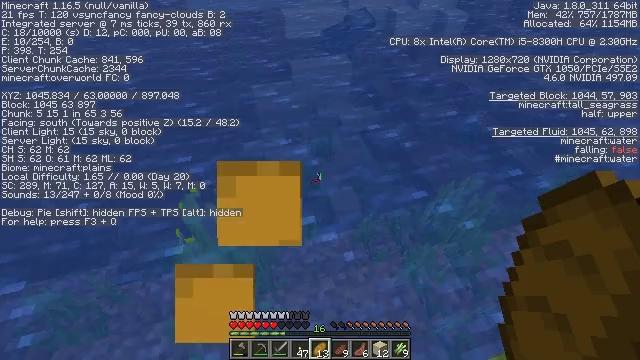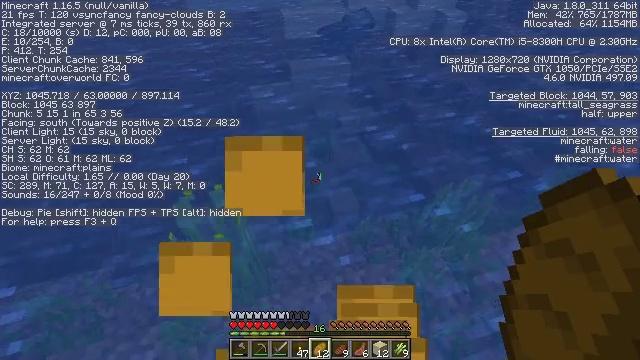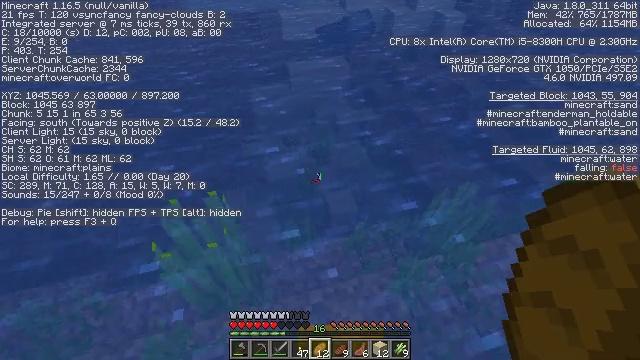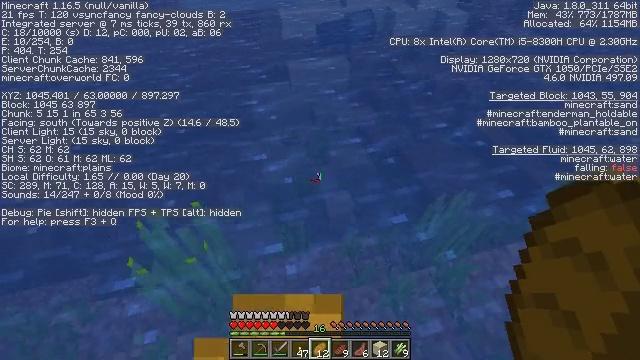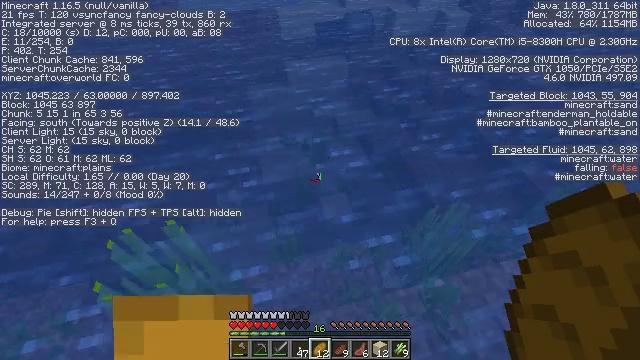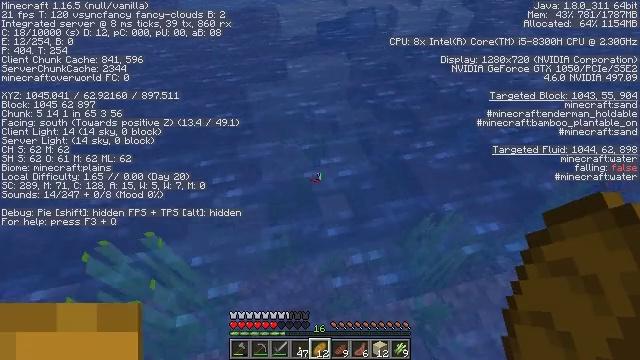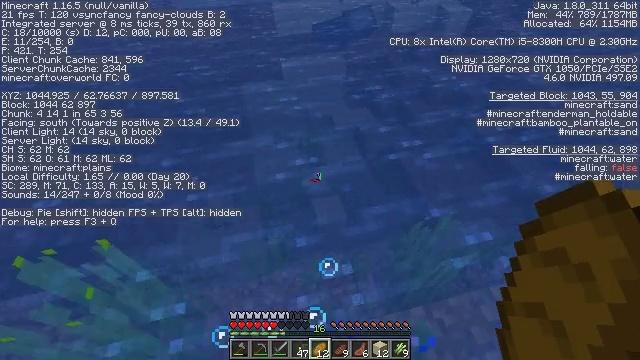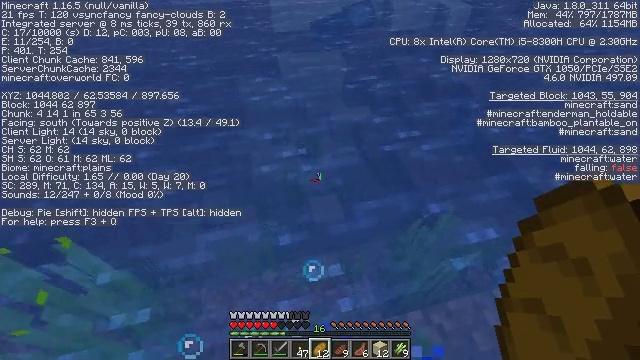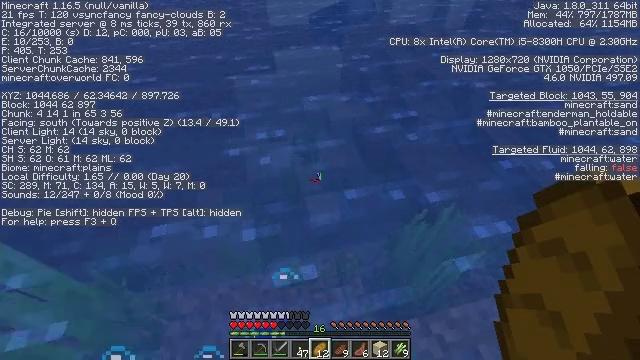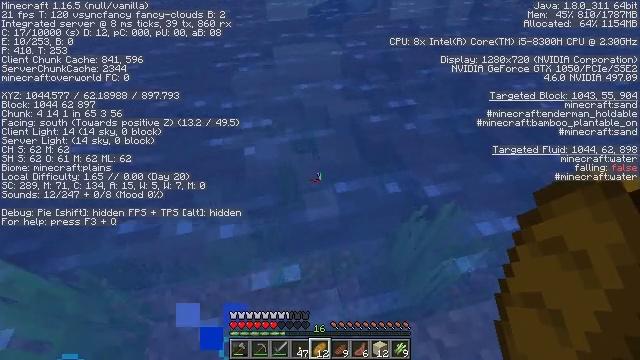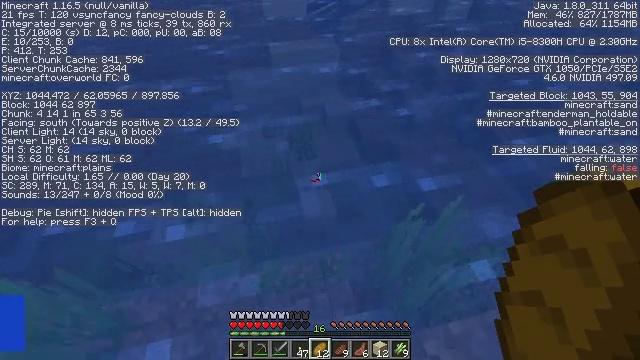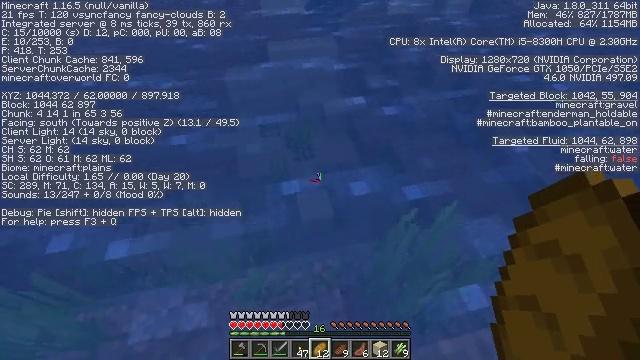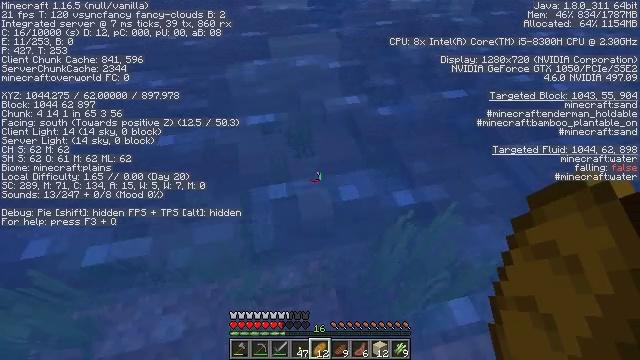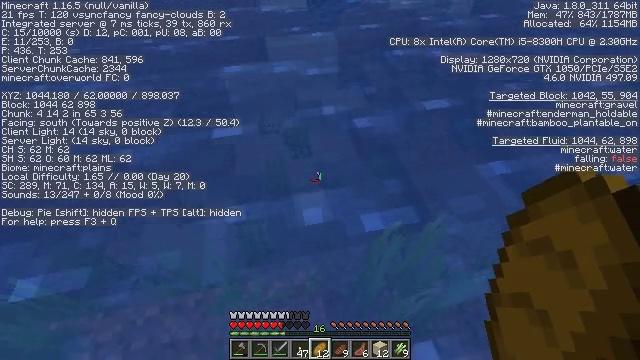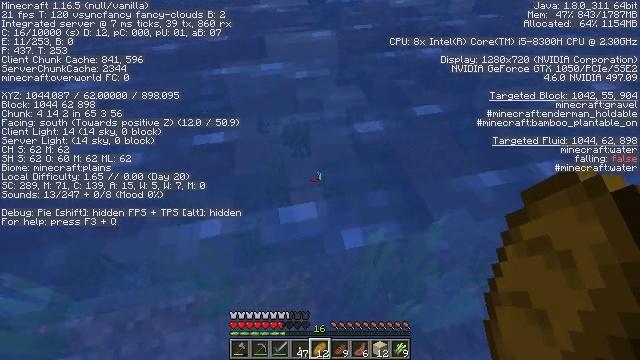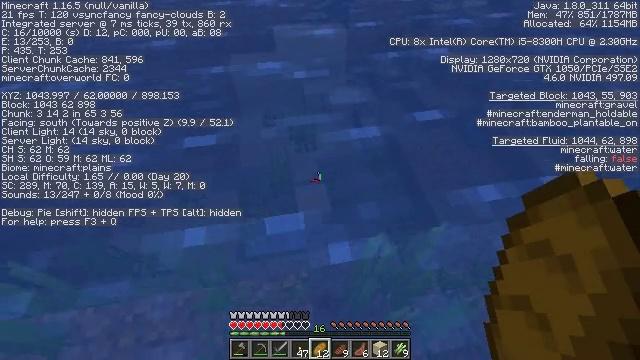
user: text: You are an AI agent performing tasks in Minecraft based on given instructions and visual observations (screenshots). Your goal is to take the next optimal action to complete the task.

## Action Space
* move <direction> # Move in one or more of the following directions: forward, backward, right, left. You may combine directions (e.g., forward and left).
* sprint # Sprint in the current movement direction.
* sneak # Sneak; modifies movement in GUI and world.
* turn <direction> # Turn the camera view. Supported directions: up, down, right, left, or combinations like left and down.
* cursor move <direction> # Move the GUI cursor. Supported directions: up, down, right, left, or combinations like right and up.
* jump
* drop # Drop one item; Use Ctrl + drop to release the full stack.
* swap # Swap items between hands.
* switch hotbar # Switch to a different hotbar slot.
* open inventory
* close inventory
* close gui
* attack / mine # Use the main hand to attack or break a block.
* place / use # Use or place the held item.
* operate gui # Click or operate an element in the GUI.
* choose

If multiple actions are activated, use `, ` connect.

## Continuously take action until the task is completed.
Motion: motion action
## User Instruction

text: Harvest seagrass from the waterbed.
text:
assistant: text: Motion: move forward and move right, use / place
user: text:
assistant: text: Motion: move forward and move right, use / place
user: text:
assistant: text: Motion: move forward and move right, use / place
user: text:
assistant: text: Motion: move forward and move right, use / place
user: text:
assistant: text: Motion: move forward and move right, use / place
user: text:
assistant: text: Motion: move forward and move right, use / place
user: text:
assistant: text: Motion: move forward and move right
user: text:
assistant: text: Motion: move forward and move right
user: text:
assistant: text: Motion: move forward and move right
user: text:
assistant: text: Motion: move forward and move right
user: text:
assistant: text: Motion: move forward and move right
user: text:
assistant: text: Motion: move forward and move right
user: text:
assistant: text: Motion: move forward and move right
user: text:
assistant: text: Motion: move forward and move right
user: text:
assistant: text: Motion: move forward and move right, turn left and down
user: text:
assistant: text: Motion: move forward
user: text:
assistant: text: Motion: move forward
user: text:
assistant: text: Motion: move forward, turn left
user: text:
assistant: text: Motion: move forward
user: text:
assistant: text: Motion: move forward, turn down
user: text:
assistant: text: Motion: move forward
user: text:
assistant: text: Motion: move forward
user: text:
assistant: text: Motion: move forward
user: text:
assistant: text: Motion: move forward
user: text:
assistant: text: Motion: move forward, turn down
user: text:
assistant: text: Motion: move forward, turn down
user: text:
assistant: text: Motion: move forward, turn down
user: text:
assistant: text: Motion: move forward
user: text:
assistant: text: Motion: move forward, turn down
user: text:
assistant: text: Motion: move forward